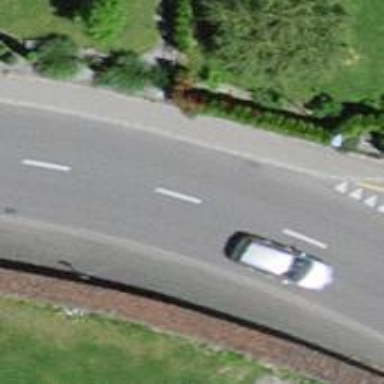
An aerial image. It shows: Tertiary road.